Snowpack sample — Buffalo Mountain, Silverthorne, Colorado, USA (2/22/26, 2:02 PM MST)
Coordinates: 39.622, -106.113
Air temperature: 33 °F
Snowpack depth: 63 cm
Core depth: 40 cm
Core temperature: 26.6 °F
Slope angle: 11°, slope face: 116°
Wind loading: low
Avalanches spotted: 0
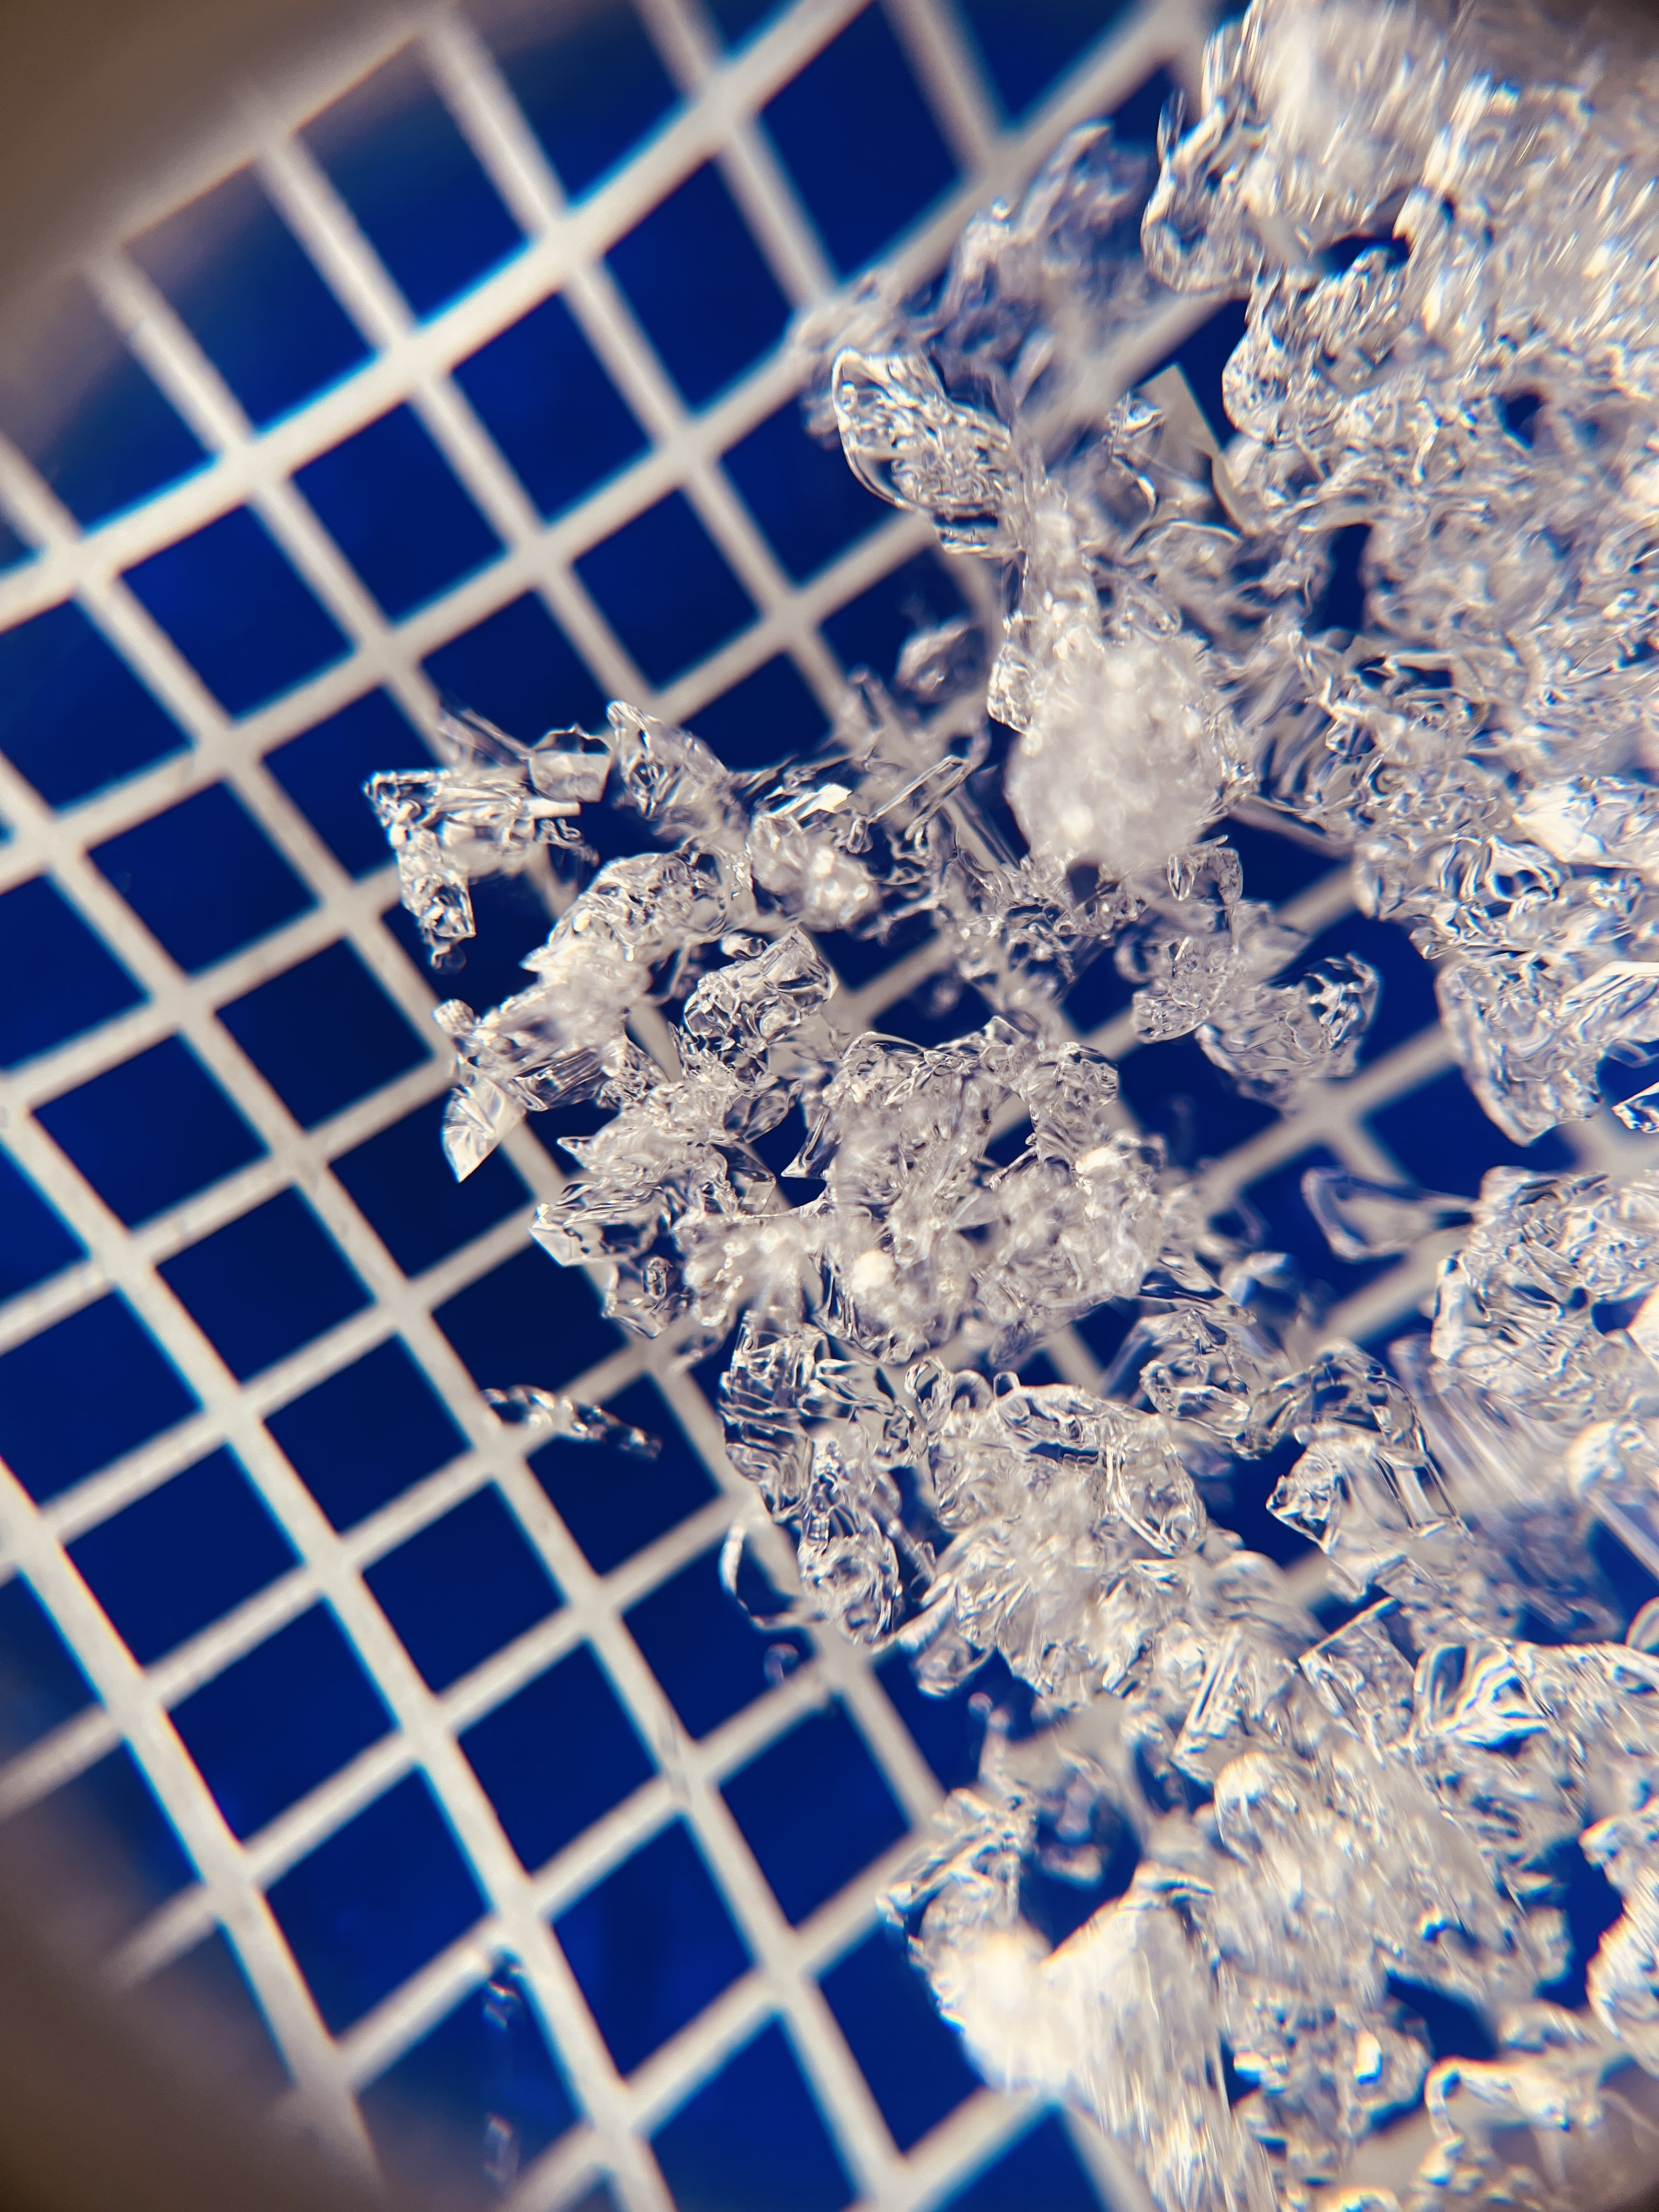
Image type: magnified_profile
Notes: In a firebreak similar to site 1, minimal wind loading with no spotted avalanches (not many faces in view though)